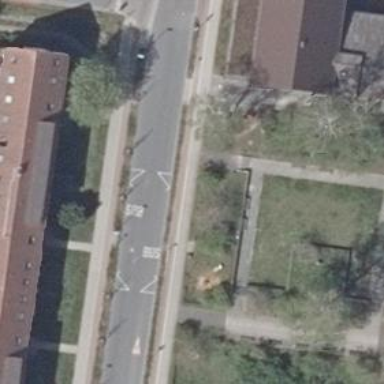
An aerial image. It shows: Public transport stop position.